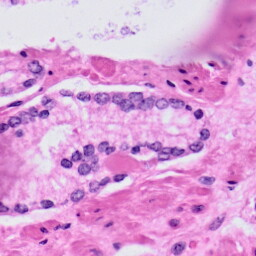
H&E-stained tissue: Prostate